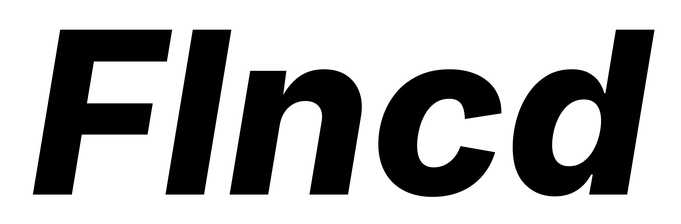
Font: Inter-Italic_ExtraBold_Italic